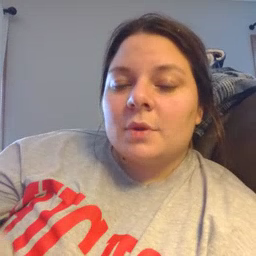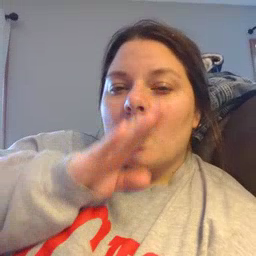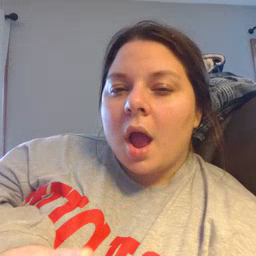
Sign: quiet